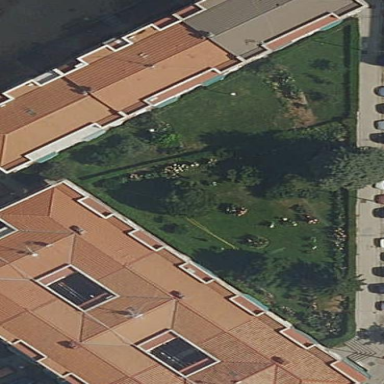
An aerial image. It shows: Garden with kerb barrier.